Fundus camera: zeiss
Shooting center: fovea
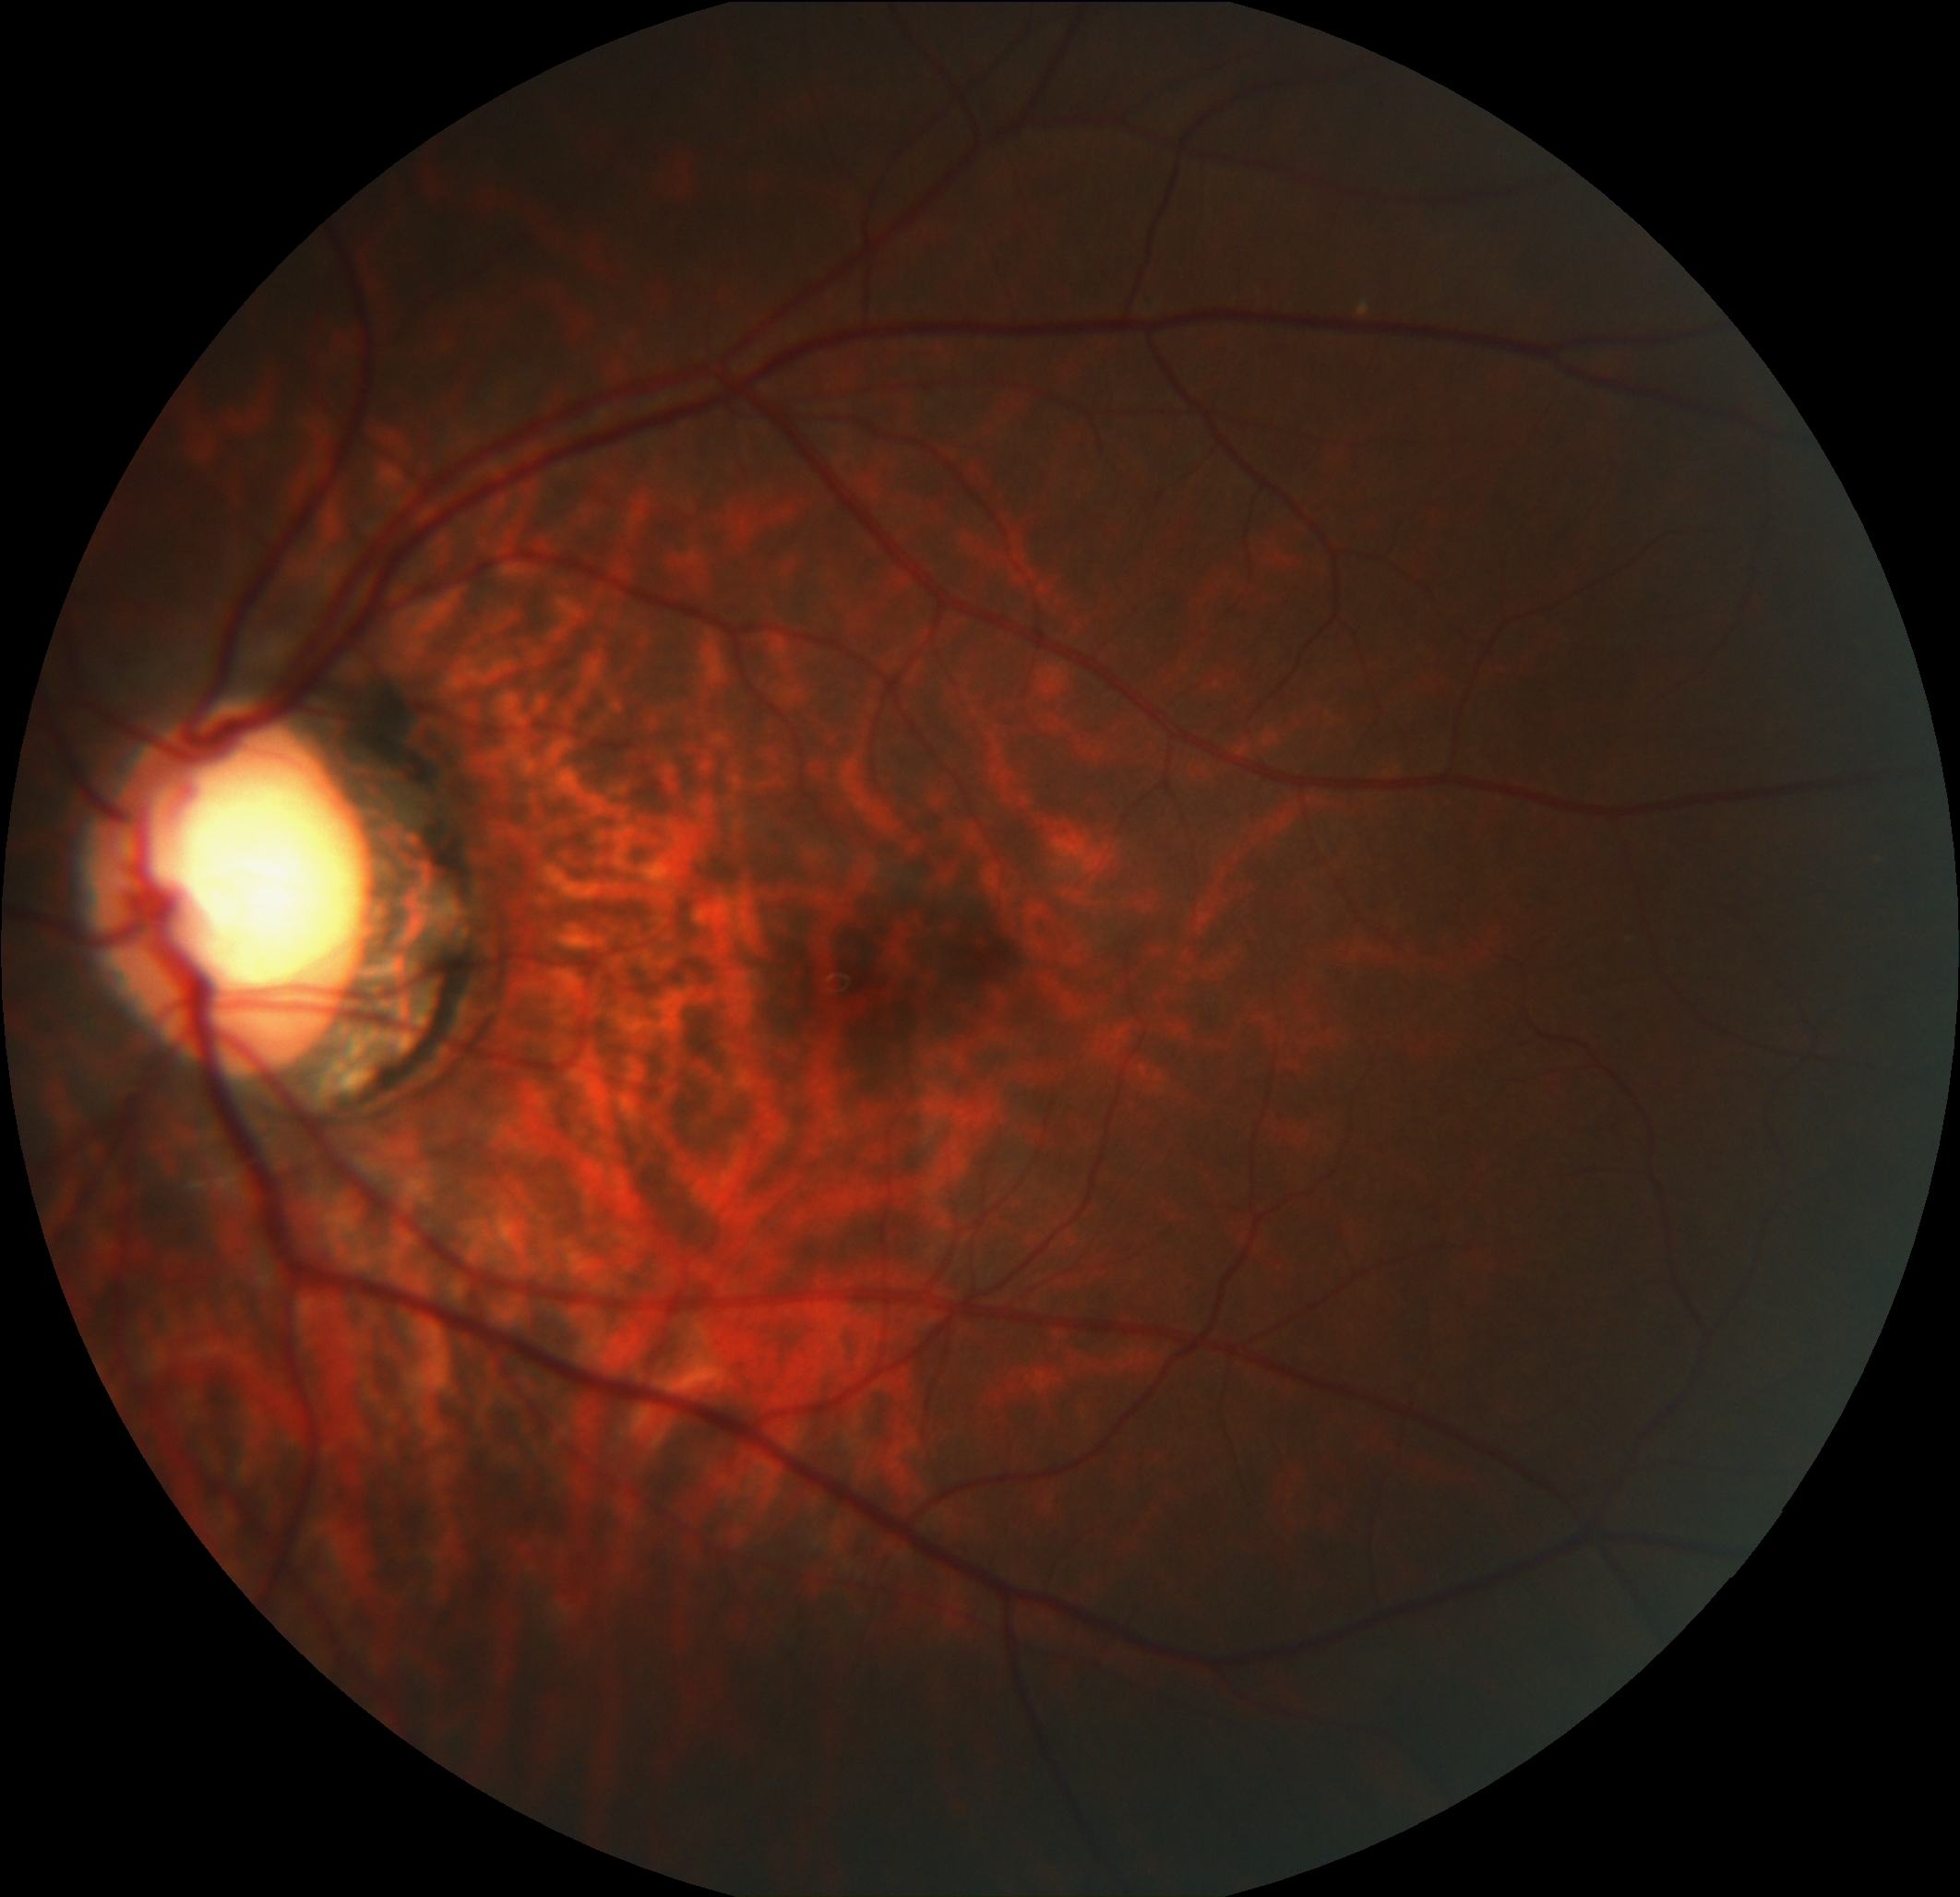
Pathologic myopia: yes
Patchy retinal atrophy: present
Retinal detachment: absent